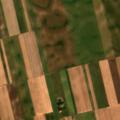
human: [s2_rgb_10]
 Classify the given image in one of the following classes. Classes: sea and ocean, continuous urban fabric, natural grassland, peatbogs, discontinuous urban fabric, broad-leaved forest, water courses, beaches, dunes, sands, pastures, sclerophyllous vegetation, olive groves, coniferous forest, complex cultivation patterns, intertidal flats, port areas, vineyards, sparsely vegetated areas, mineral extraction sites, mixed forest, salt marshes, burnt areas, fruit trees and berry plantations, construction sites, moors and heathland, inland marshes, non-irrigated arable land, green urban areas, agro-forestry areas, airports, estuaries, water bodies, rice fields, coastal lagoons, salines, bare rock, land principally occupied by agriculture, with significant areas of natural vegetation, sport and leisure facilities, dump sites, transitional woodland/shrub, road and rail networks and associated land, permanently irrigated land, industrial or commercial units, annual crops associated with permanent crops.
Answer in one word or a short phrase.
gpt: non-irrigated arable land